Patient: sex F, age 75
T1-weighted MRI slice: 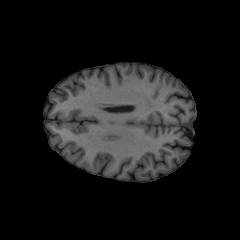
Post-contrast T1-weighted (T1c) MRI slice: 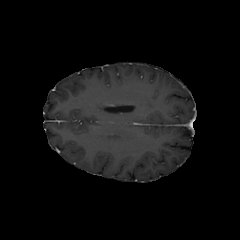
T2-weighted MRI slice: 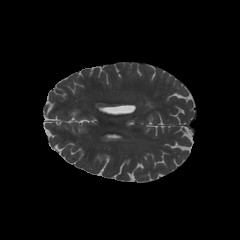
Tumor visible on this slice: no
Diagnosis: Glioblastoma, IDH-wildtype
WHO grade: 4